Interaction volume radius: 10 \u00c5
Interaction volume height: 15 \u00c5
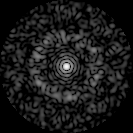
Disorder parameter: 0.8531